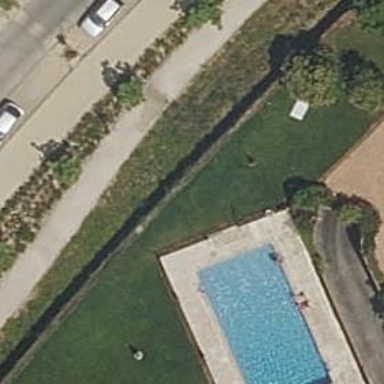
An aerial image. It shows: Swimming pool located in leisure land.